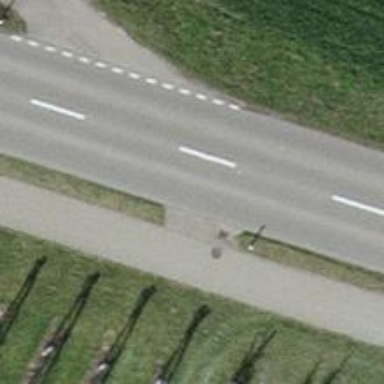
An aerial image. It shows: Asphalt cycleway.